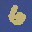
Label: 6